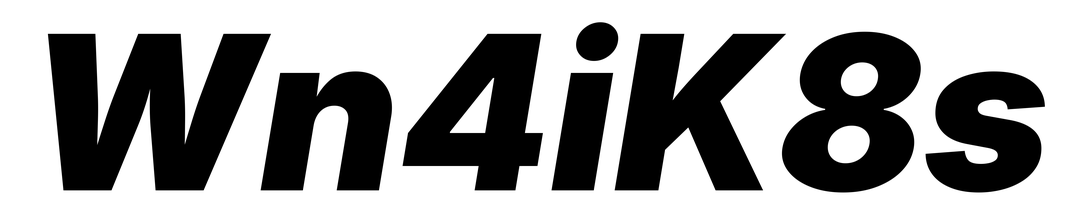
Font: Inter-Italic_Black_Italic